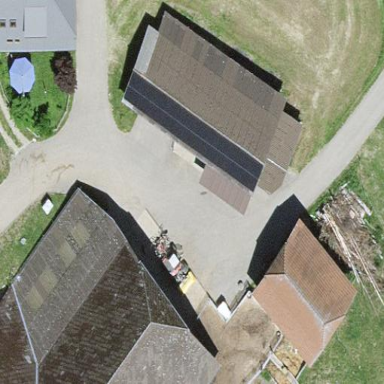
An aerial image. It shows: Shed.